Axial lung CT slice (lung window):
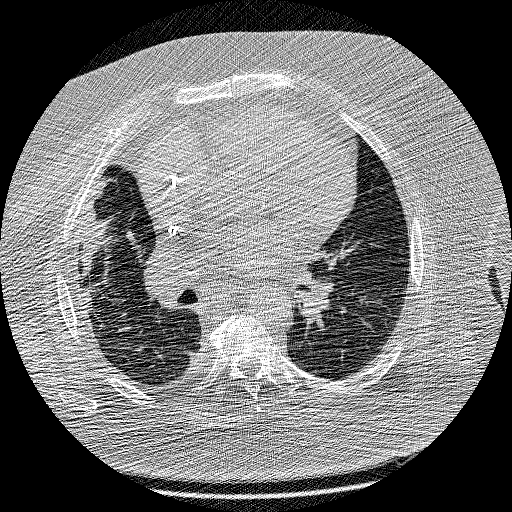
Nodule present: no